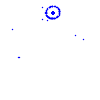
Particle: kaon